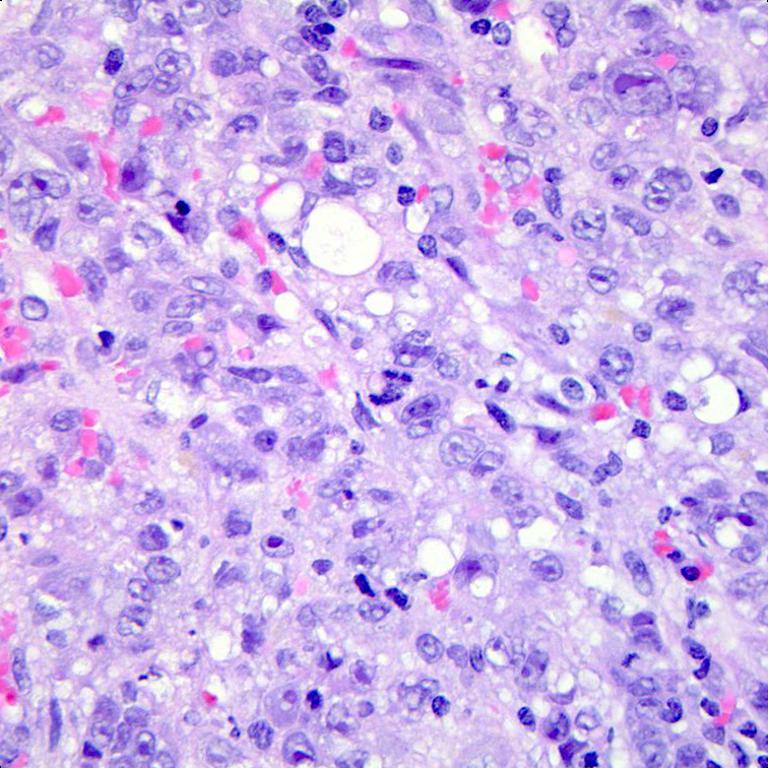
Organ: colon
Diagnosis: adenocarcinomas